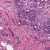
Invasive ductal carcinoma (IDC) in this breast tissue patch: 1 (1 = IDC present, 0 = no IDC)